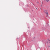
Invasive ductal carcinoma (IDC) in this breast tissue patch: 0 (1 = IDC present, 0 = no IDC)